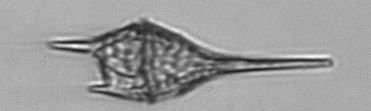
Label: Tripos_lineatus